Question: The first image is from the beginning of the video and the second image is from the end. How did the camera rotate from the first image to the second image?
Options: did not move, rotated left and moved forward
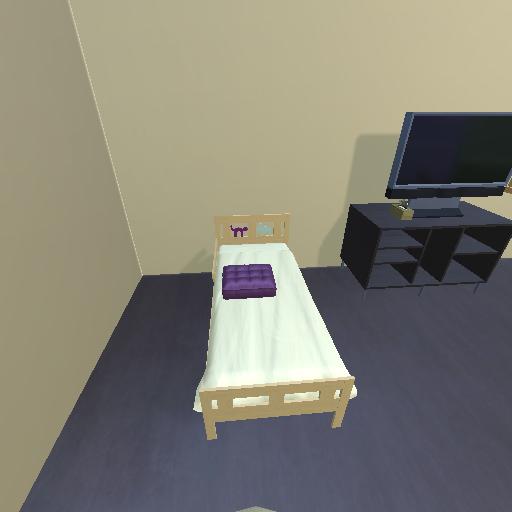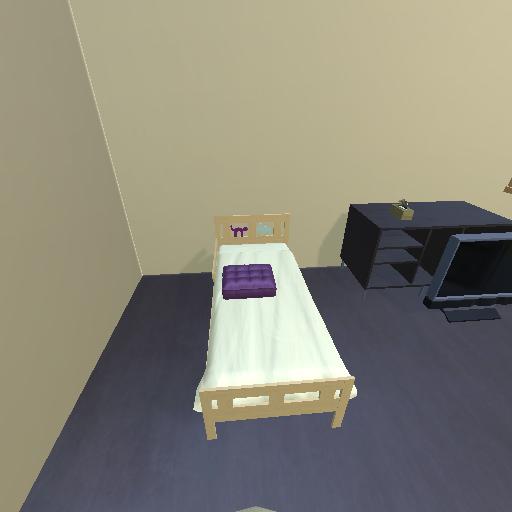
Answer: did not move